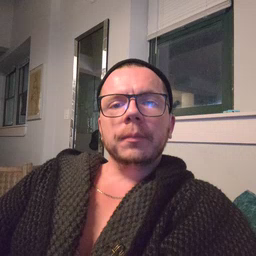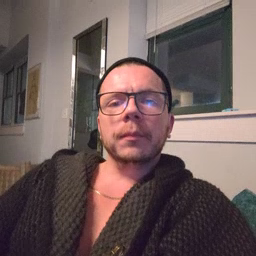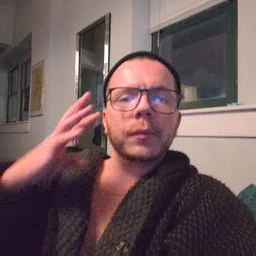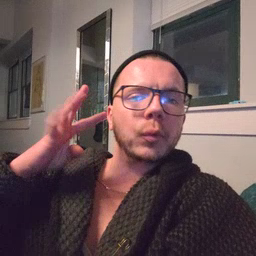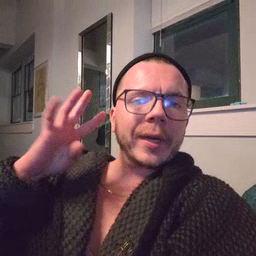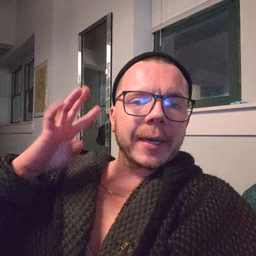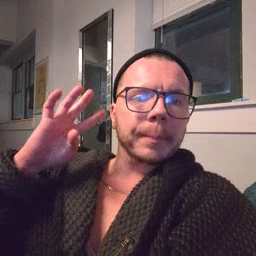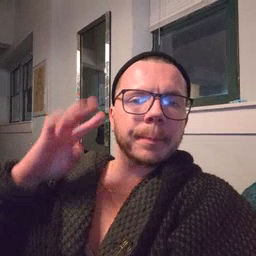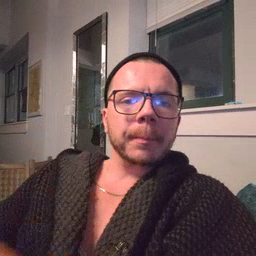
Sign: noisy